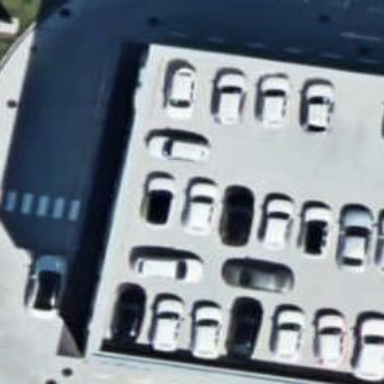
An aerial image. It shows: Car shop.